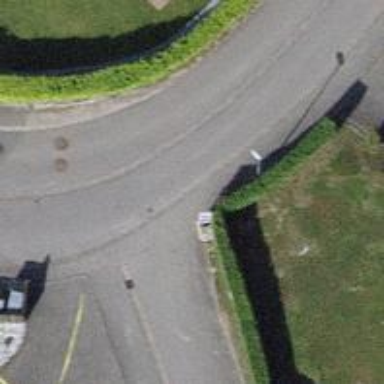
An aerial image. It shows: Hedge acting as barrier.